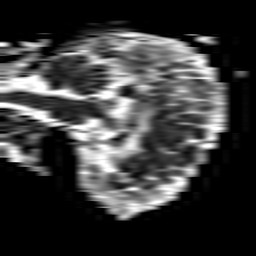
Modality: ADC
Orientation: sagittal
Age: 20
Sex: female
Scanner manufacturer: philips
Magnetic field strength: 1.5 T
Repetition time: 3.412 s
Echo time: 0.06922 s